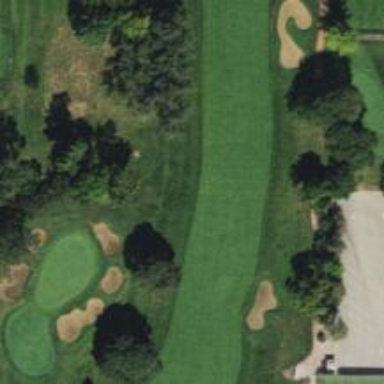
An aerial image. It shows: View of golf hole.